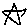
Label: star